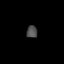
Tissue: lung
Cell type: Pericytes
Senescence score: 0.5485
Nuclear area (px): 136
Mean DAPI intensity: 73.89